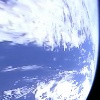
Label: cloud